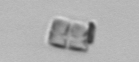
Label: Bacillariophyceae_morphotype1